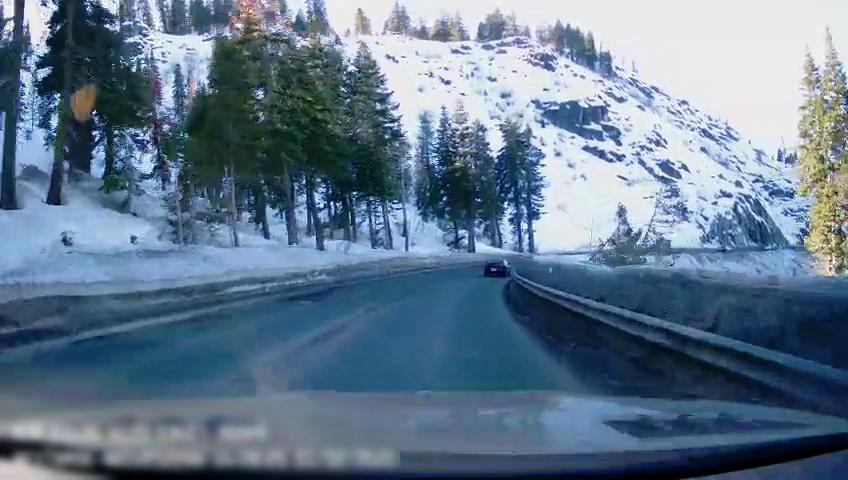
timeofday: Day
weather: Sunny
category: Drivable Space
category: Vehicles | Car
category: Lanes | Opposite Lane
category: Lanes | Opposite Lane
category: Lanes | Current Lane